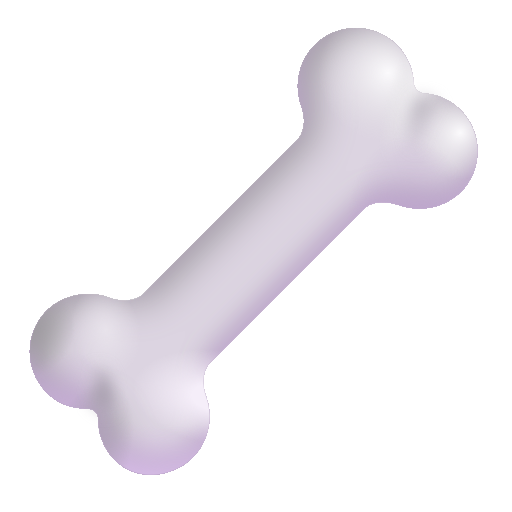
bone color